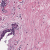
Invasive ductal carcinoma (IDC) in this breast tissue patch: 0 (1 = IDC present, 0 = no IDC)